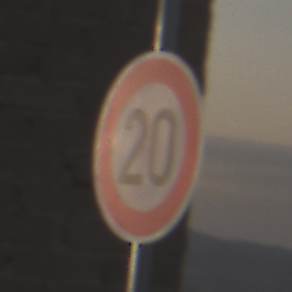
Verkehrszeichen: Geschwindigkeit20
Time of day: SunriseSunset
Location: Outdoor (Nature)
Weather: PartlyCloudy
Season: NotSpecified
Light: Natural